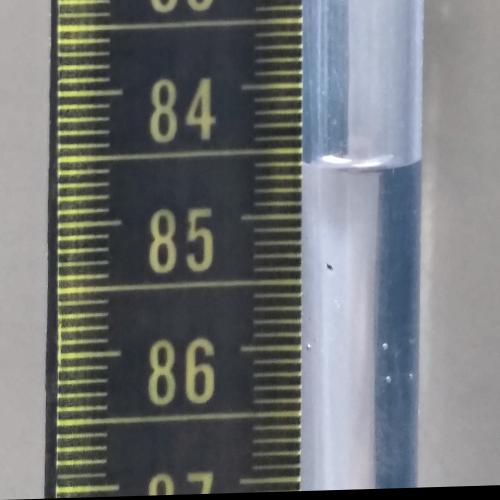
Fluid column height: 84.6 cm